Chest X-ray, PA view. Patient: 46 years old, sex M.
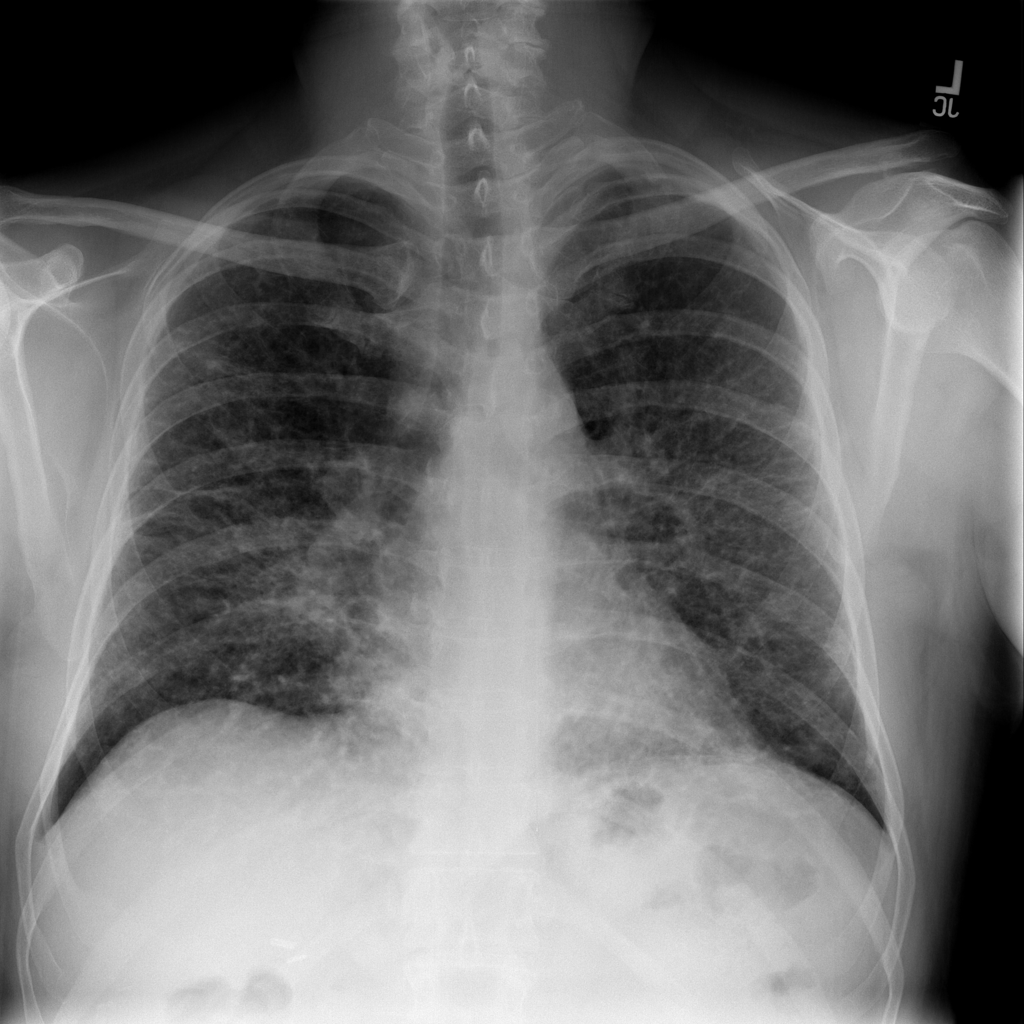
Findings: Infiltration, Nodule